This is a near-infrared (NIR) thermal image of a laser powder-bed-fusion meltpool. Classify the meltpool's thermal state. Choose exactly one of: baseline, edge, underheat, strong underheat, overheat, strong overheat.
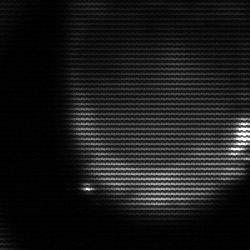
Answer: edge